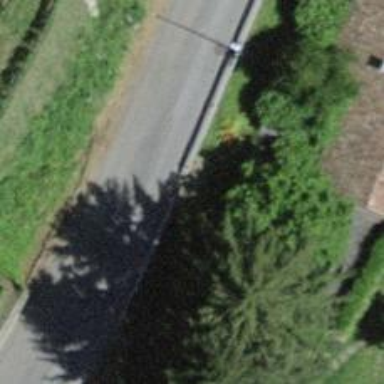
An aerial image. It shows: Road with steps.